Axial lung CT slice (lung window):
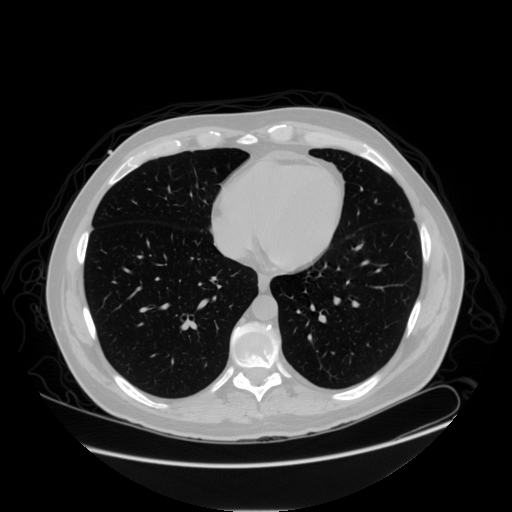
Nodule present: no